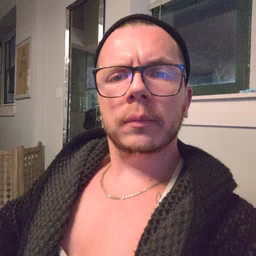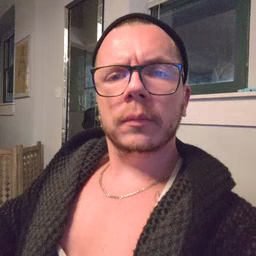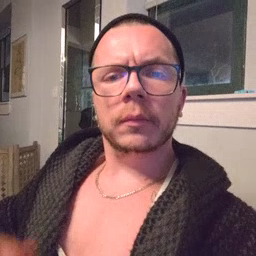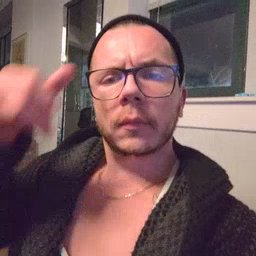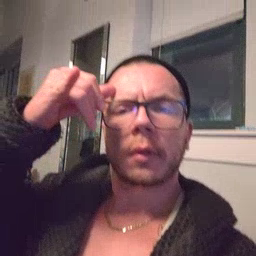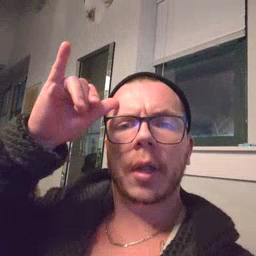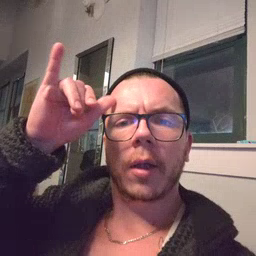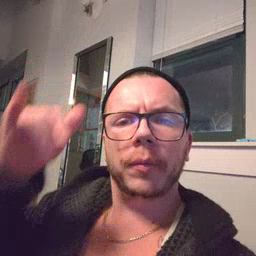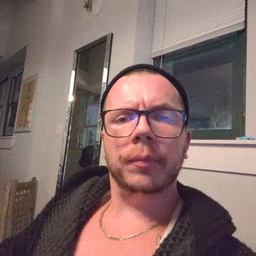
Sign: cow